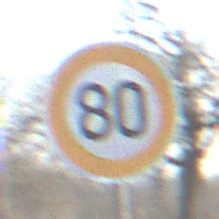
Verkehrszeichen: Geschwindigkeit80
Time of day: MorningAfternoon
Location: Outdoor (Suburban)
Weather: PartlyCloudy
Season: NotSpecified
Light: Natural